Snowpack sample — Buffalo Mountain, Silverthorne, Colorado, USA (1/25/25, 10:11 AM MST)
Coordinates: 39.6222, -106.1139
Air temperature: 22 °F
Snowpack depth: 110 cm
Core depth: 10 cm
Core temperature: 46.4 °F
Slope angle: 12°, slope face: 102°
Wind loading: high
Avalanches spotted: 0
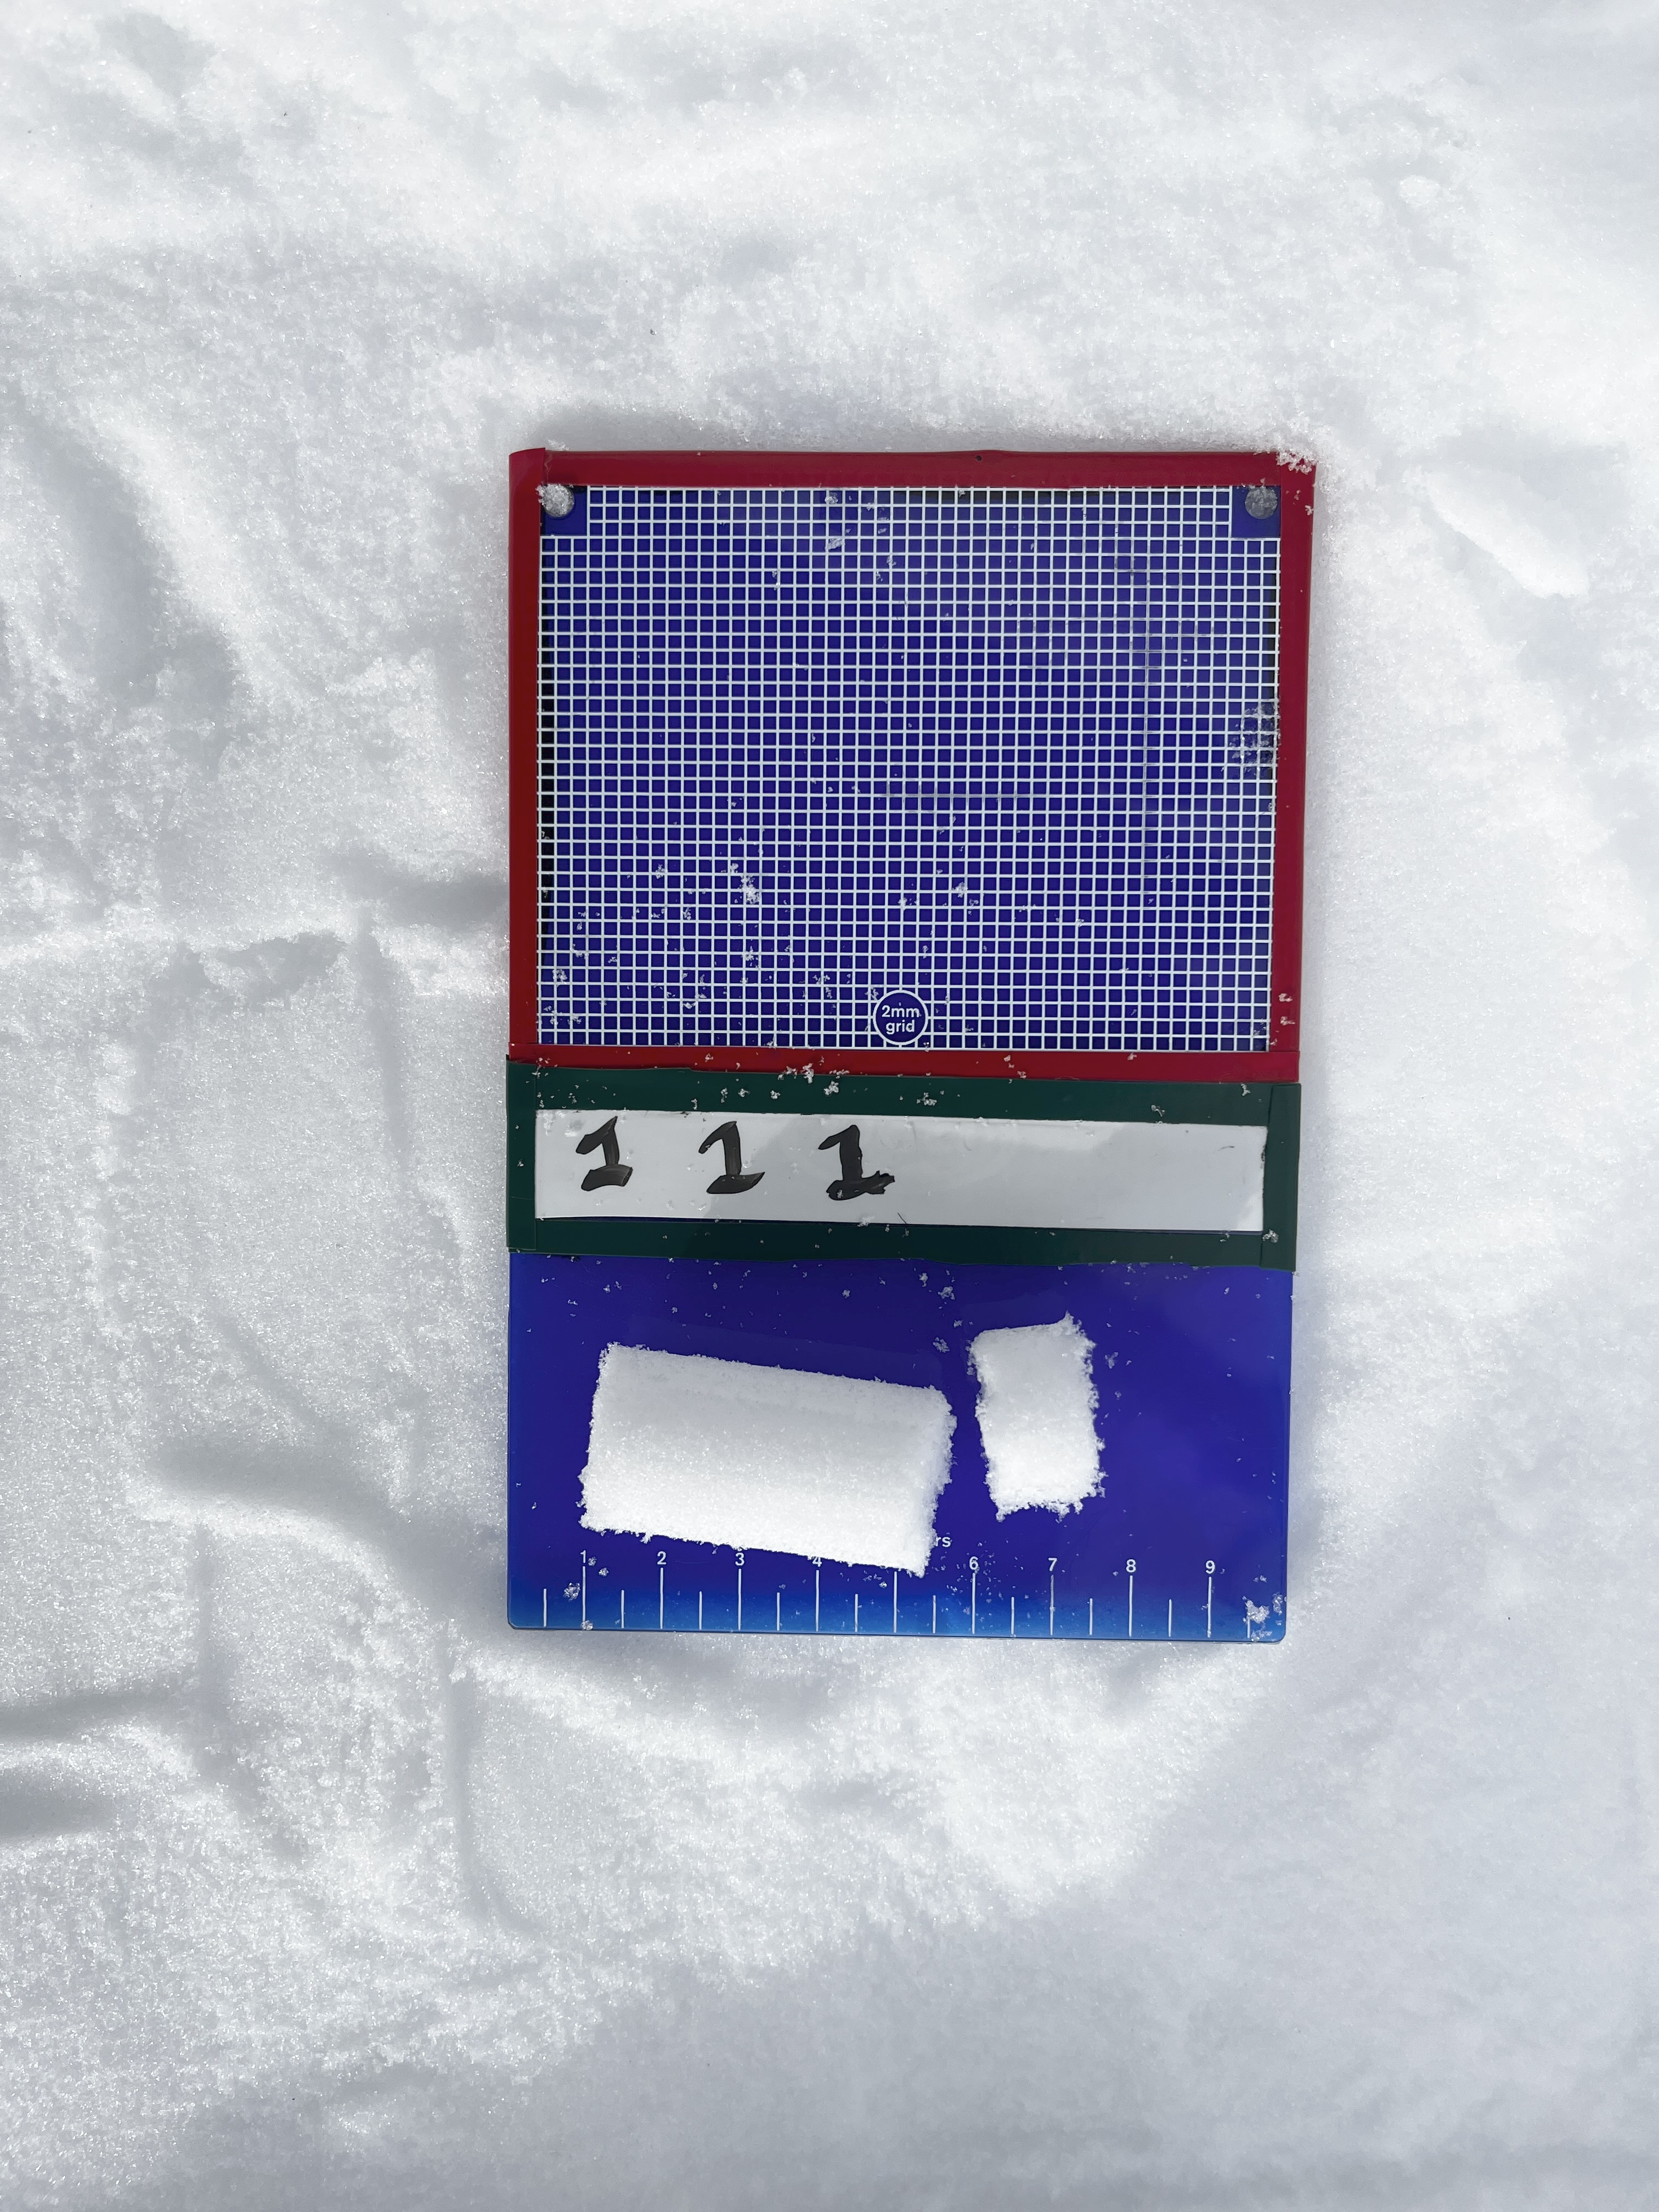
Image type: crystal_card
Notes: No avalanches nearby, collected on the outskirts of a fire break 15 meters from the treeline, on way to Buffalo and Red Mountain